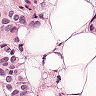
Metastatic tissue present: yes